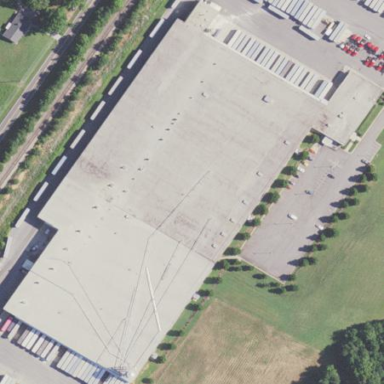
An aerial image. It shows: Warehouse.